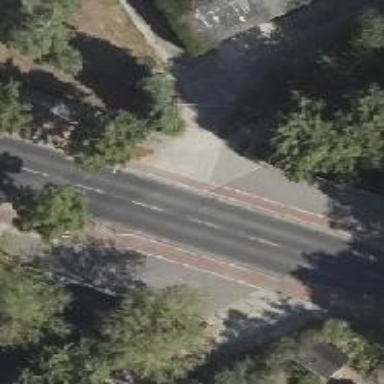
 with sidewalks on both sides and cycle track."